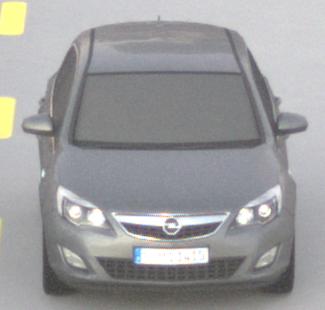
Make: Opel
Model: Astra 1.4 ecoFlex
Detailed model: Astra (J)
Model produced from: 2009/12
Model produced until: 2010/12
Doors: 5
Color: gray
Road condition: dry road
Daytime: sunrise or sunset
Contrast: low contrast